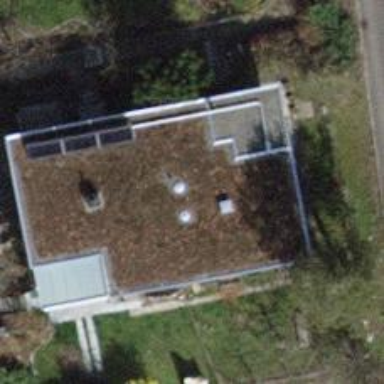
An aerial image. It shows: Small solar photovoltaic panel generator installed on roof.